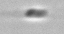
Label: flagellate_morphotype3